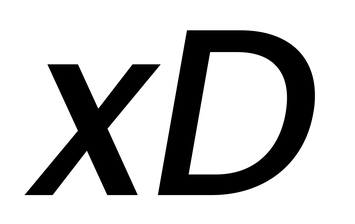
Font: Poppins-MediumItalic